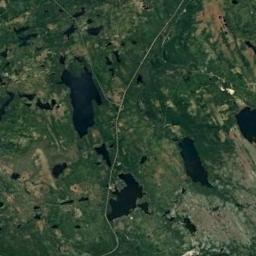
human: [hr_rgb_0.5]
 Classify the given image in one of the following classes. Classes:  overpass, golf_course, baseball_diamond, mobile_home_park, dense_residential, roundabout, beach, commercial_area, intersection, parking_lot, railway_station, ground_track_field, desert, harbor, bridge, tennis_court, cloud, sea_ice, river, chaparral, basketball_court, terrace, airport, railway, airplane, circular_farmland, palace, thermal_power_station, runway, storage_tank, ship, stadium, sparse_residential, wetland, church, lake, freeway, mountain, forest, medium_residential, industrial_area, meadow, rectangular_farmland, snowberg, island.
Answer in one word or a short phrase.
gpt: wetland